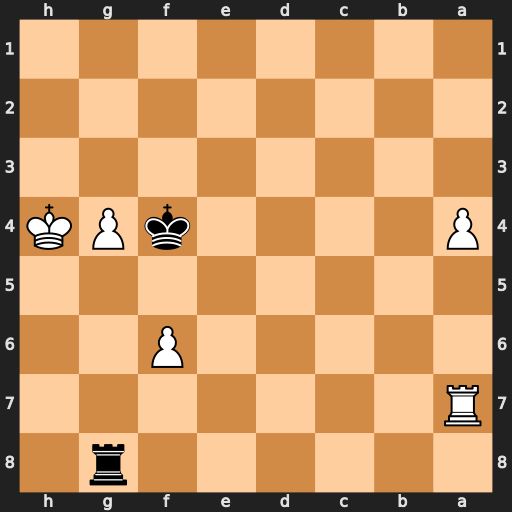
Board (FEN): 6r1/R7/5P2/8/P4kPK/8/8/8
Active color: b
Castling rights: -
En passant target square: -
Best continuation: Rh8+ Rh7 Rxh7#